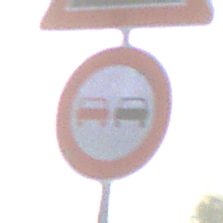
Verkehrszeichen: Ueberholverbot
Zusatzzeichen oben: Gefaelle10
Umgebung: Outdoor, Urban
Tageszeit: MorningAfternoon
Wetter: PartlyCloudy
Licht: Natural
Jahreszeit: NotSpecified
Kontrast: MediumContrast